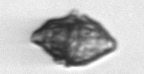
Label: Kryptoperidinium_triquetrum